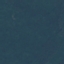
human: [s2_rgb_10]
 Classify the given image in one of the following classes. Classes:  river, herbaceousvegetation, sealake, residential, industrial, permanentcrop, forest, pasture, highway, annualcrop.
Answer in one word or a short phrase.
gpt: Forest